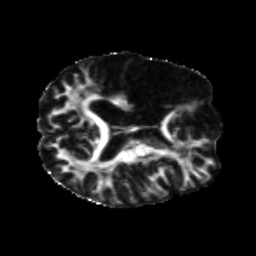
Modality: FA
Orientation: axial
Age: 56
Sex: male
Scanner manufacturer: siemens
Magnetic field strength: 3 T
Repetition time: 5.25 s
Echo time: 0.08 s